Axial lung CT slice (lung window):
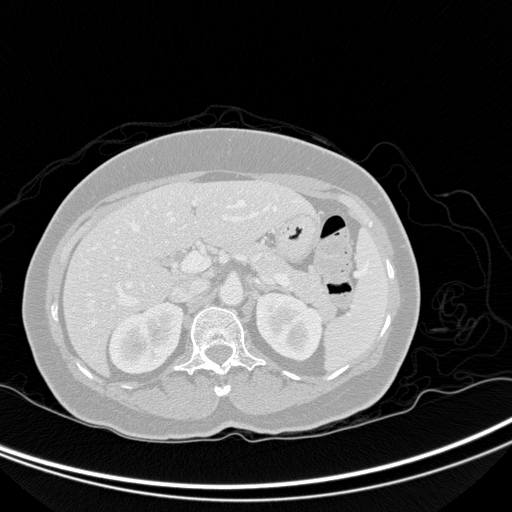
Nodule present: no